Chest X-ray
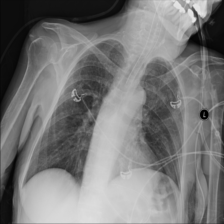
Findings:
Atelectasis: negative
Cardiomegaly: negative
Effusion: negative
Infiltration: negative
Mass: negative
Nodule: negative
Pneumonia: negative
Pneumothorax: negative
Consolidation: negative
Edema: negative
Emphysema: negative
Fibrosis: negative
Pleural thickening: negative
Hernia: negative